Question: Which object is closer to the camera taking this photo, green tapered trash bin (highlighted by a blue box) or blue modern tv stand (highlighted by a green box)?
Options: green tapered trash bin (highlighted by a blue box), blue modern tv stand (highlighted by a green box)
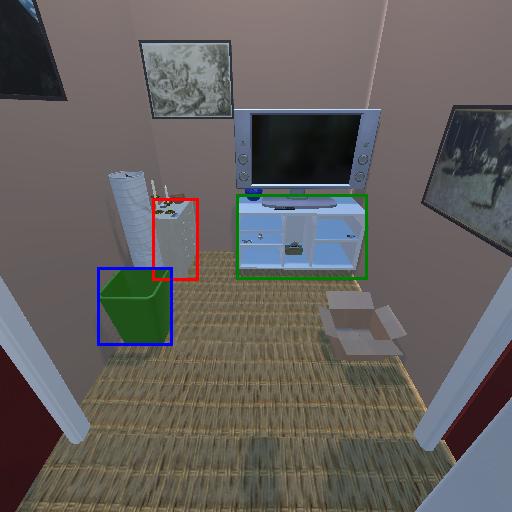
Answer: green tapered trash bin (highlighted by a blue box)